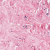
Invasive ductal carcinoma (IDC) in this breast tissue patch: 0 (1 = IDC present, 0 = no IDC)